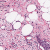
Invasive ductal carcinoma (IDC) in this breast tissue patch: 1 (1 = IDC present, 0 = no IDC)